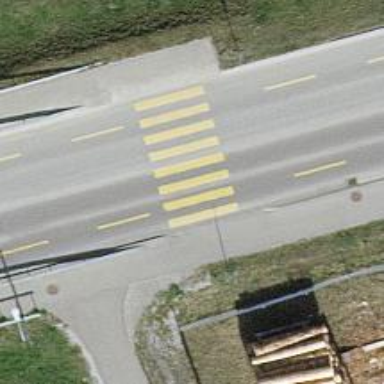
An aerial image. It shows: Uncontrolled road crossing.